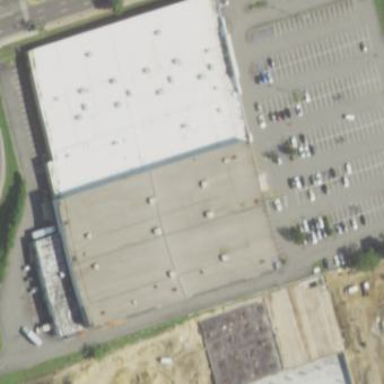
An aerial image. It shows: Building housing furniture shop.